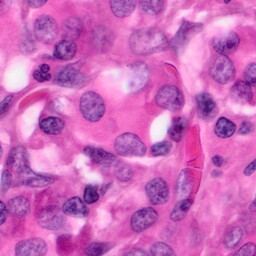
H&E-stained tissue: Pancreatic